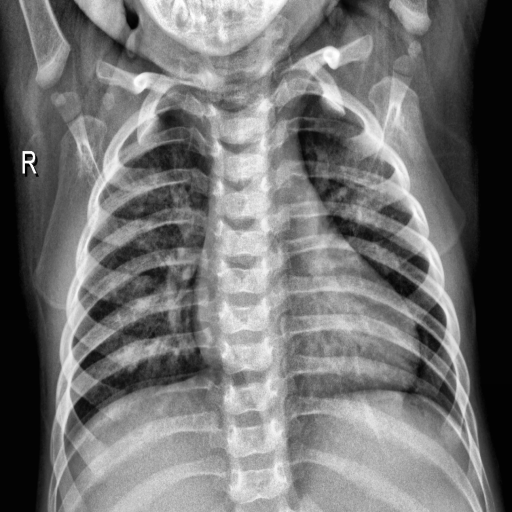
Finding: NORMAL